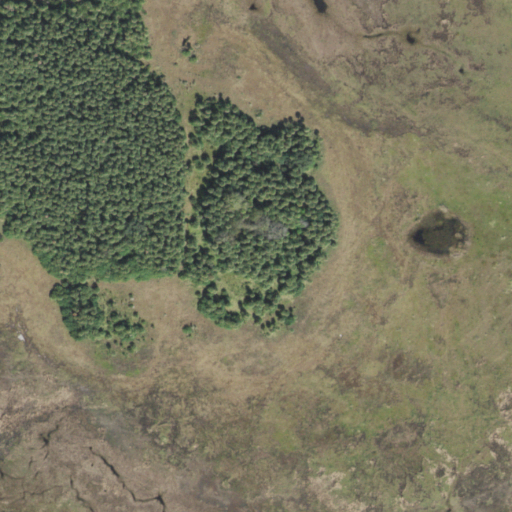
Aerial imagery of mountain in Florida named Palmer-Taylor Mound containing herbaceous wetlands and woody wetlands